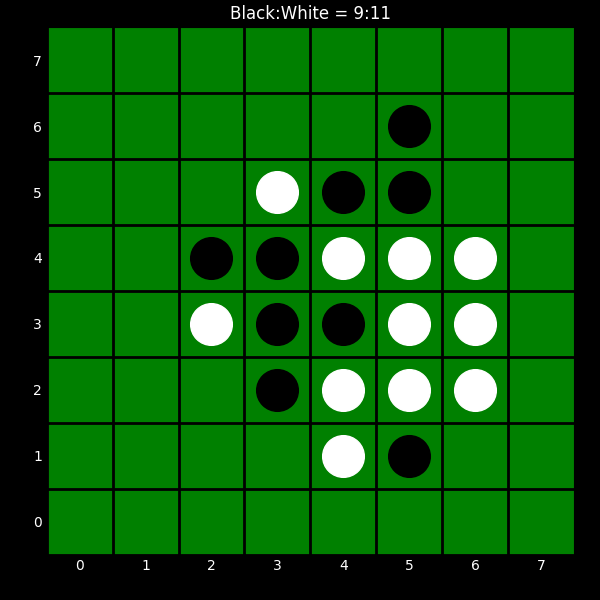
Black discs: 9
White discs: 11